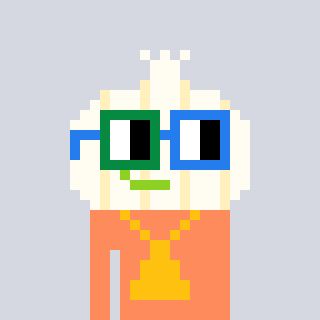
a pixel art character with square green and blue glasses, a garlic-shaped head and a peachy-colored body on a cool background